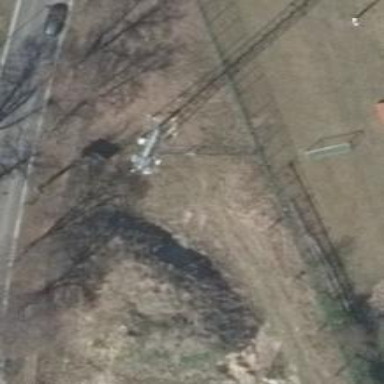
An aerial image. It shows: Communication mast tower.